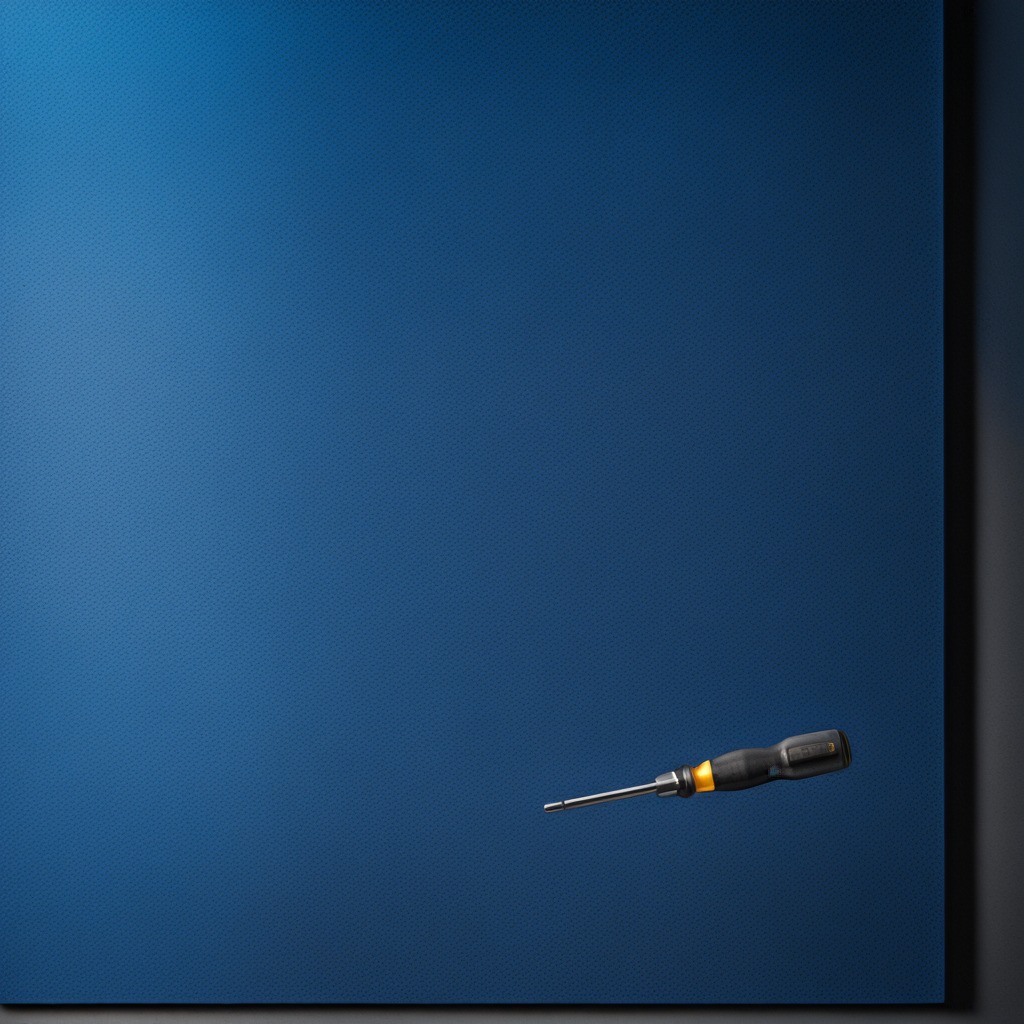
A screwdriver is lying on the clean granite tabletop.